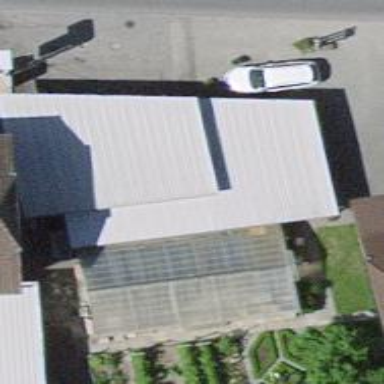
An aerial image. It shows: View of roof of building.